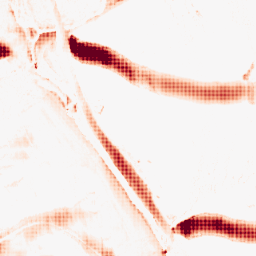
Category: morphological
Decomposition family: morphological_ellipse
Decomposition parameters: operation: opening
width: 30
height: 5
Upsampling method: sinc_hamming
Upsampling parameters: scale: 4
kernel_size: 4
Upsampling scale: 4